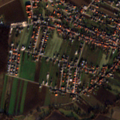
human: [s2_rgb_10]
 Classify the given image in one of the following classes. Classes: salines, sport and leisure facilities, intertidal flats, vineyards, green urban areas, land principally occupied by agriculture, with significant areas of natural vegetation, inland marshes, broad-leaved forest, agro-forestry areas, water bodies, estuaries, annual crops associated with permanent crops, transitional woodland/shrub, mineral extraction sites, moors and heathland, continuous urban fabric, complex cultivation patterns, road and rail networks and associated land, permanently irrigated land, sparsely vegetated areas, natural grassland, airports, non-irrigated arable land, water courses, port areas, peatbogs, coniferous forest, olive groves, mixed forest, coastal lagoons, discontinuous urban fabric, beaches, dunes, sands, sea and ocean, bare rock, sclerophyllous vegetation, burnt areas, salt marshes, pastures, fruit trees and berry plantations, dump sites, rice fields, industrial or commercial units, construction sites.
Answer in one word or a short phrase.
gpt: discontinuous urban fabric, non-irrigated arable land, vineyards, land principally occupied by agriculture, with significant areas of natural vegetation, broad-leaved forest